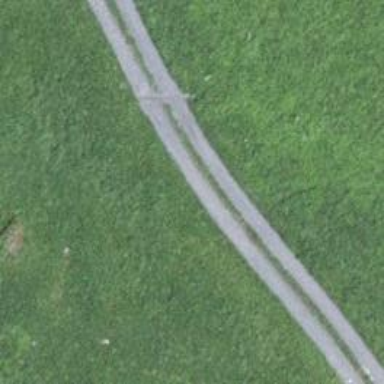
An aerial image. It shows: Track with grade 1 quality.